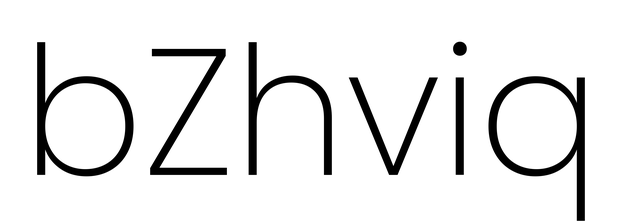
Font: Poppins-ExtraLight